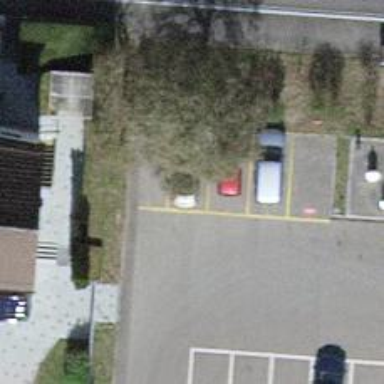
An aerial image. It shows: Car sharing facility.